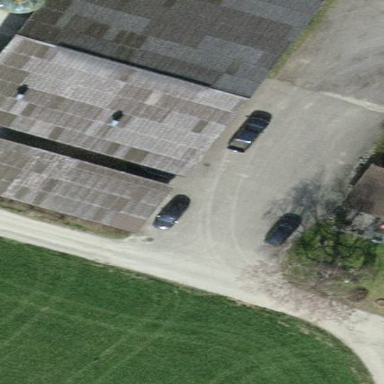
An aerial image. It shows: Skillion-roofed farm auxiliary building.